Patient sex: M
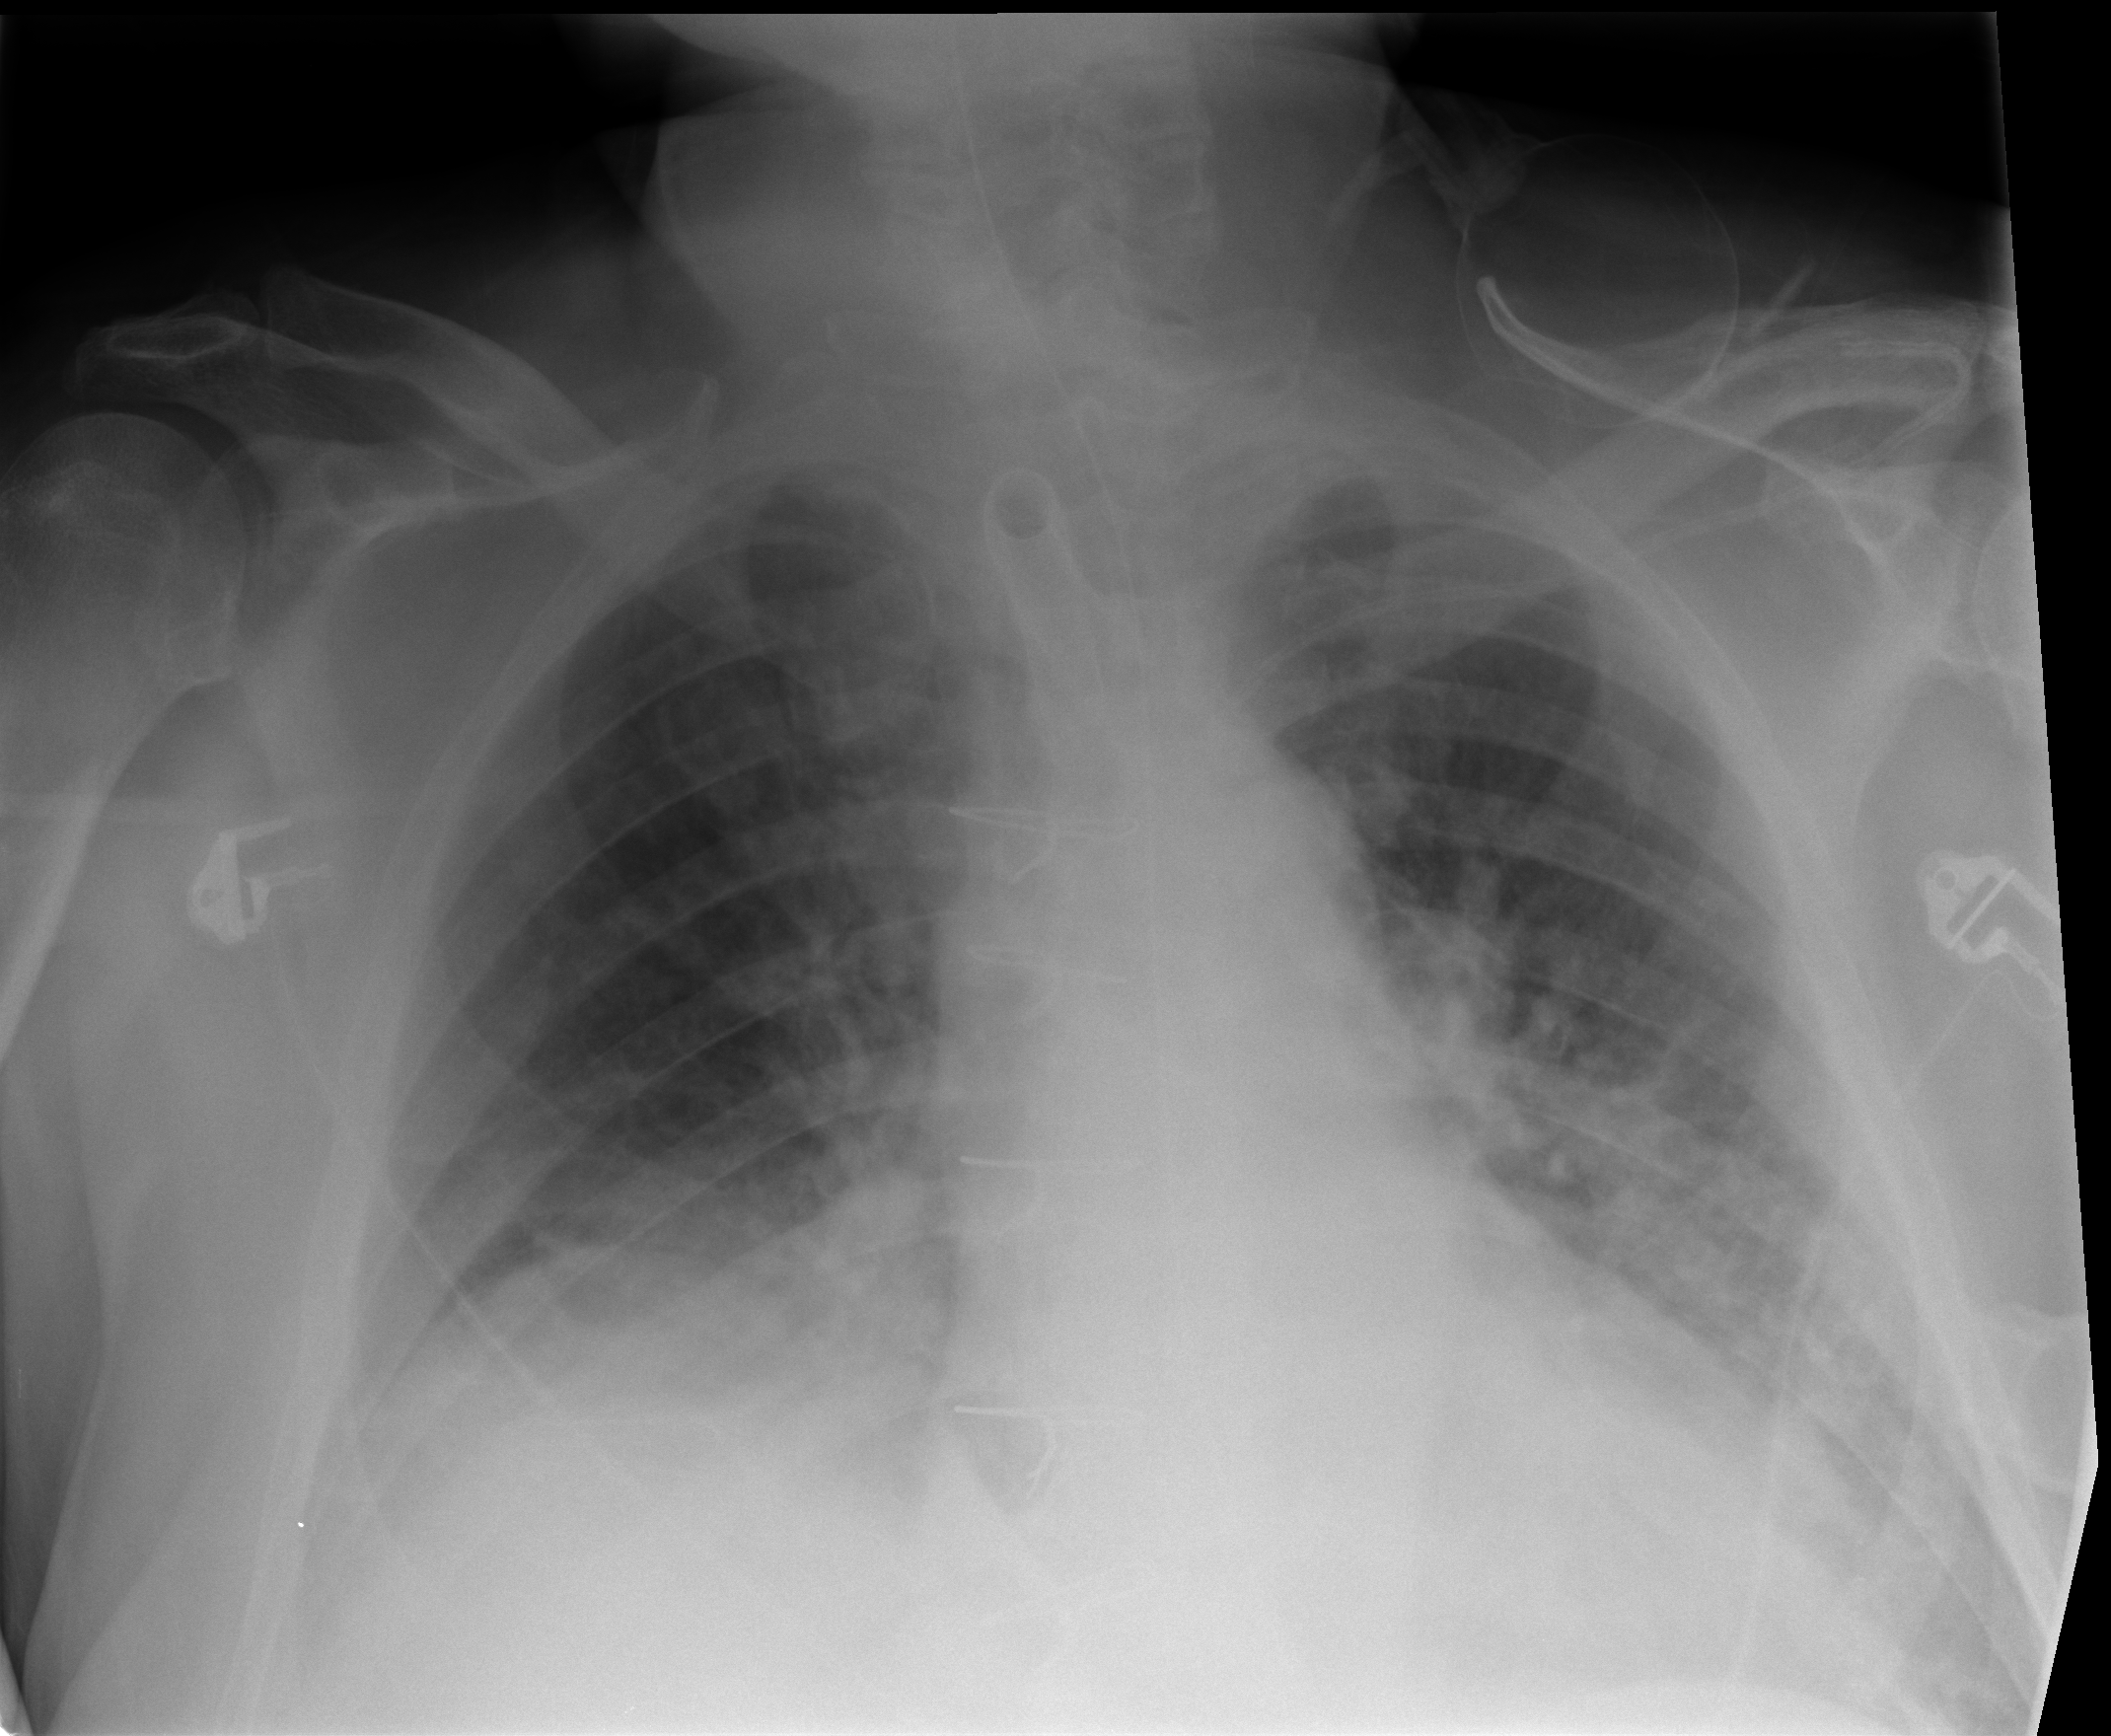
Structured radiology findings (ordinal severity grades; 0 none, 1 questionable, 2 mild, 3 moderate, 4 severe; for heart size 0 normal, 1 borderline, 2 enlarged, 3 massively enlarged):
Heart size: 2
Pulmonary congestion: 3
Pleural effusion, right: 3
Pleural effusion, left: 2
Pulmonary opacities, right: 3
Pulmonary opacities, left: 3
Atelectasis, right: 2
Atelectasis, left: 3